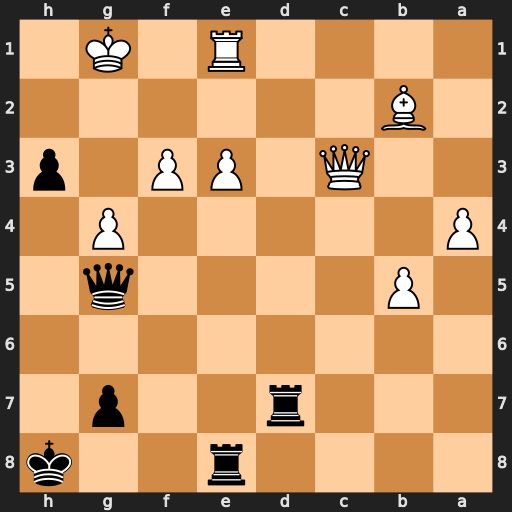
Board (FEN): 4r2k/3r2p1/8/1P4q1/P5P1/2Q1PP1p/1B6/4R1K1
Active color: b
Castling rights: -
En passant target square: -
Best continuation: Qh4 Kh2 Qf2+